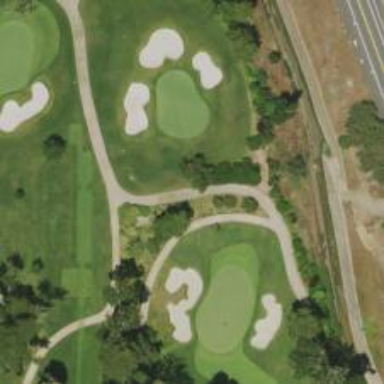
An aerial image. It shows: Footway that doubles as golf path.